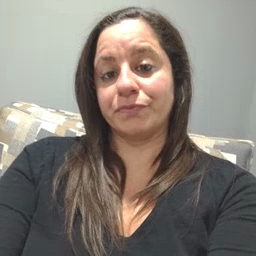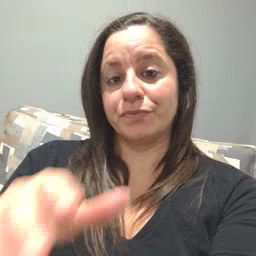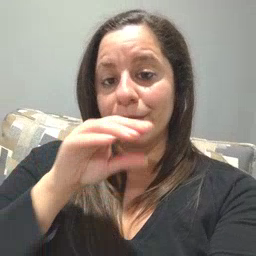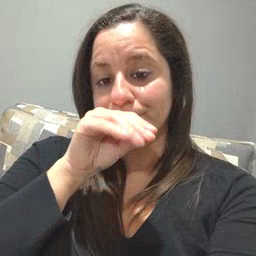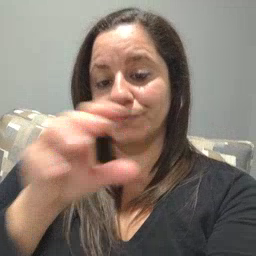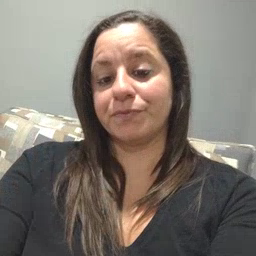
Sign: goose